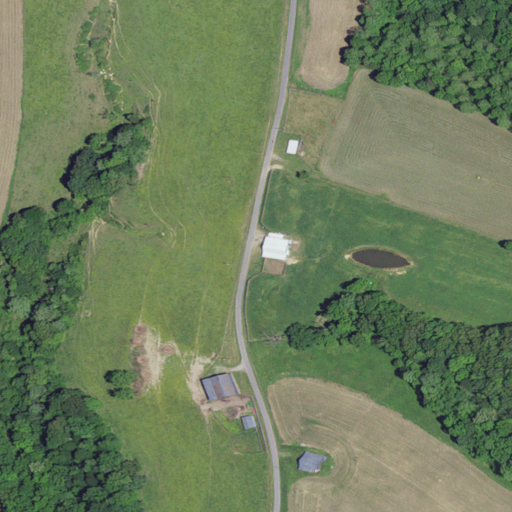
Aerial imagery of ridge(s) in Kentucky named Grace Ridge containing pasture, deciduous forest, open development, cultivated crops, low intensity development, and medium intensity development